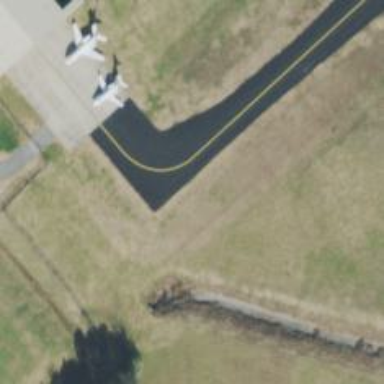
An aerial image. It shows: View of taxiway at the airport.